Question: I have a div which is centered in parent div, it working on all browser but not in ie, can you help me out with this.
<URL>

'''
span.qbg3 {
display: block;
text-align: center;
background: url(http://powerblanket.com/may2014/wp-content/uploads/2014/05/qbg3.png) no-repeat center center;
background-size:cover;
padding: 50px 20px;
color: #fff;
font-weight: 400;
font-size: 30px;
position: relative;
margin-top: -20px;
min-height: 350px;
}
span.inqbg3 {
max-height: 100px;
display: block;
text-align: center;
color: #fff;
font-weight: 400;
font-size: 40px;
position: absolute;
margin: auto;
top: 0px;
right: 0;
left: 0;
bottom: 0px;
background: rgba(0, 0, 0, 0.5);
max-width: 700px;
padding: 35px 0;
}
span.inqbg3 a {
color: #fff;
}
'''
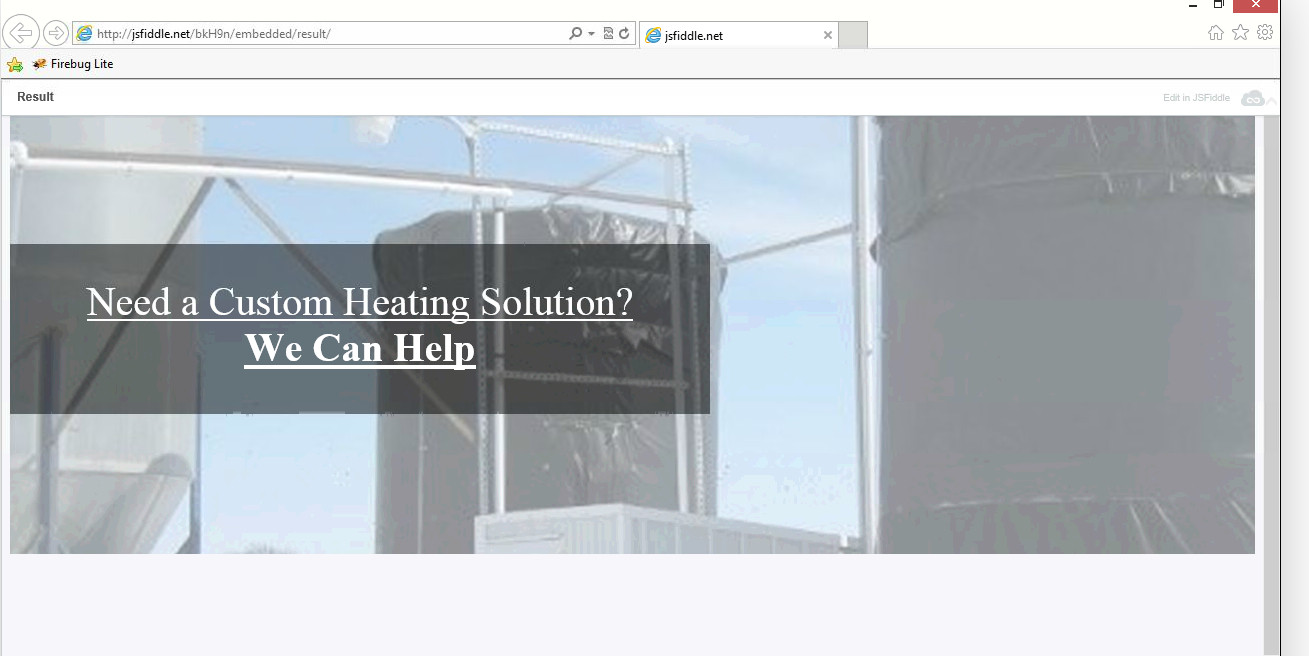
Answer: <URL>
You need to set 'width' of the 'span.inqbg3' as
'width: 100% /* Set your own height: percents, ems, whatever! */'
CSS
'''
span.inqbg3 {
height: 100%; /* Set your own height: percents, ems, whatever! */
max-height: 100px;
display: block;
text-align: center;
color: #fff;
font-weight: 400;
font-size: 40px;
position: absolute;
margin: auto;
top: 0px;
right: 0;
left: 0;
bottom: 0px;
background: rgba(0, 0, 0, 0.5);
width: 100%; /* Set your own width: percents, ems, whatever! */
max-width: 700px;
padding: 35px 0;
}
'''